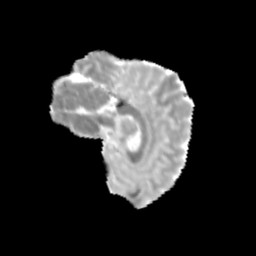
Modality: MD
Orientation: sagittal
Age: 11
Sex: male
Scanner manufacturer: siemens
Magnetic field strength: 3 T
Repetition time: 3.8 s
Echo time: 0.07 s